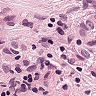
Metastatic tissue present: yes